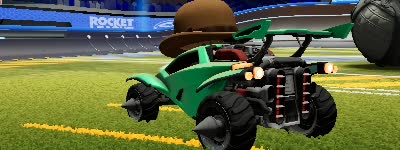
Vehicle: octane